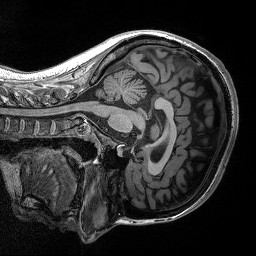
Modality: T1w
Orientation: sagittal
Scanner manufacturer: siemens
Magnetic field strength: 3 T
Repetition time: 2.3 s
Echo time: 0.00298 s